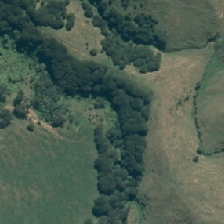
Land cover: manuka_kanuka